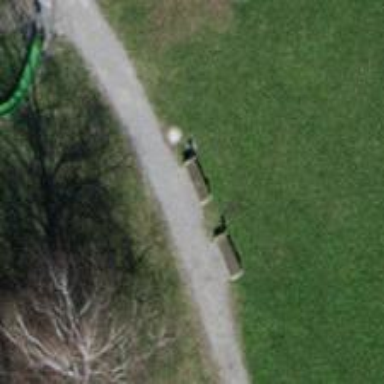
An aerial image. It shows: Brown bench in the vicinity.